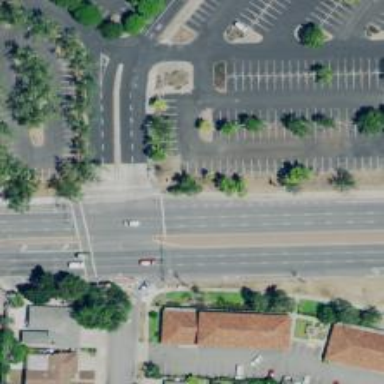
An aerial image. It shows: Solid stop line on the road marking.